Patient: sex M, age 29
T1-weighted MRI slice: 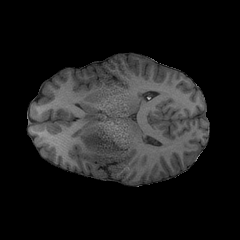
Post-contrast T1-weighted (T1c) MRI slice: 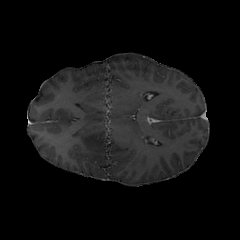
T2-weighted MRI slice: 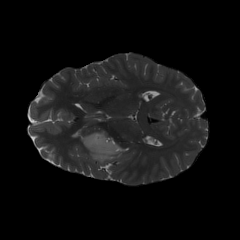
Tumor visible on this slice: yes
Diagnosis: Astrocytoma, IDH-mutant
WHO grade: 2